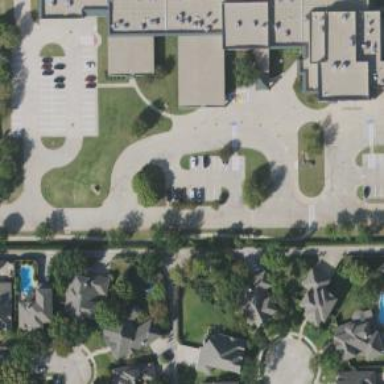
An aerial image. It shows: Parking space is available.